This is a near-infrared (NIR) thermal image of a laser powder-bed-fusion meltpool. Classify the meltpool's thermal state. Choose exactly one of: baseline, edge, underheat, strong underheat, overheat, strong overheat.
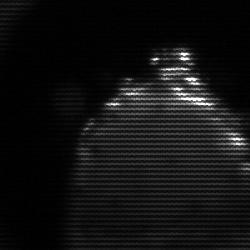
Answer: edge